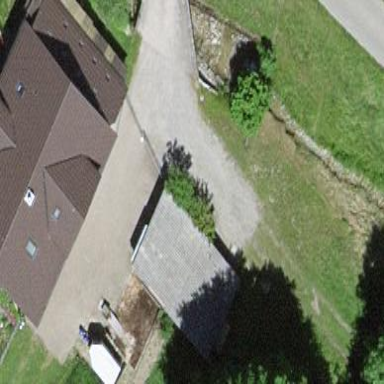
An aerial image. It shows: Garage.